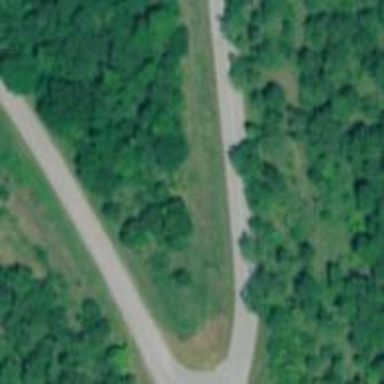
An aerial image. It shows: Unclassified road.